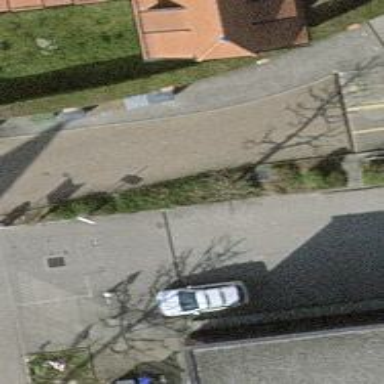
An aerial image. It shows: Bollard.